RGB frame:
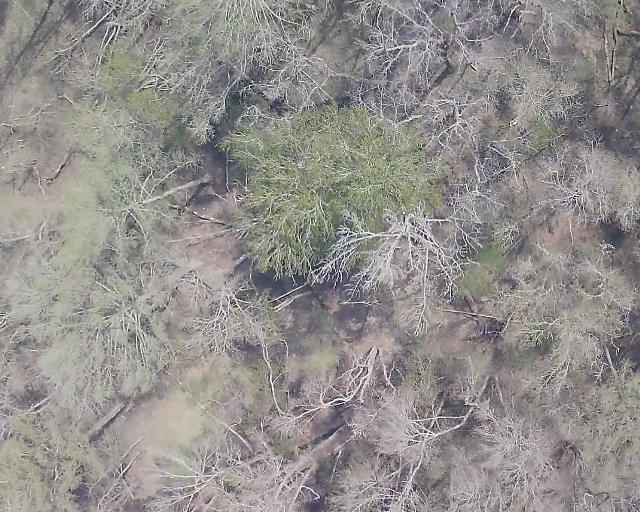
Thermal frame:
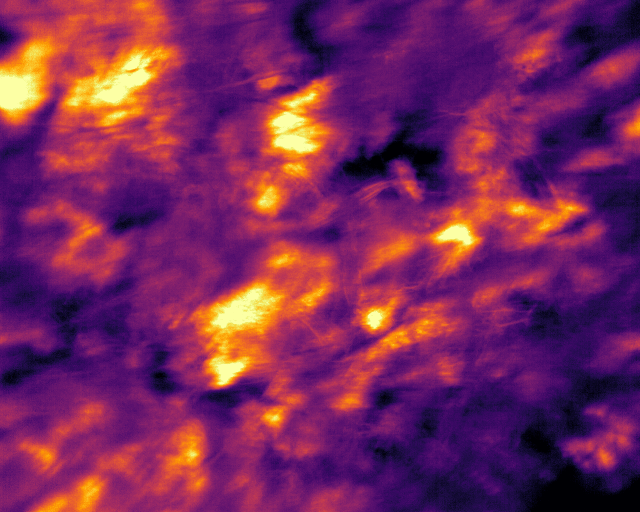
Captured: 2026-02-26 03:43:53
Pixels at or above 80 °C: 0 (fraction of frame: 0)